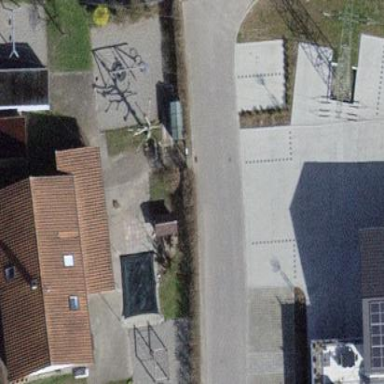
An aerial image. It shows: Kindergarten.